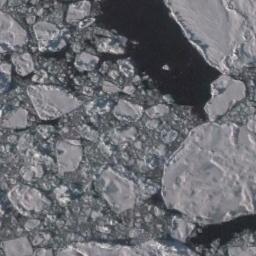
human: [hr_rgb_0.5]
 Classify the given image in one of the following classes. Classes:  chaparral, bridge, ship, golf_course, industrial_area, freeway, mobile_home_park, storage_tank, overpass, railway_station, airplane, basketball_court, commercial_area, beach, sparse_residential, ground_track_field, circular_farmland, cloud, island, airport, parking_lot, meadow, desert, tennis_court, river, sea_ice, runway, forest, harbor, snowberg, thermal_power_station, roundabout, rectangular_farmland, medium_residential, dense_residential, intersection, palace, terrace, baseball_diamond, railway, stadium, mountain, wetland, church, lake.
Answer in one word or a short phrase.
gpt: sea_ice